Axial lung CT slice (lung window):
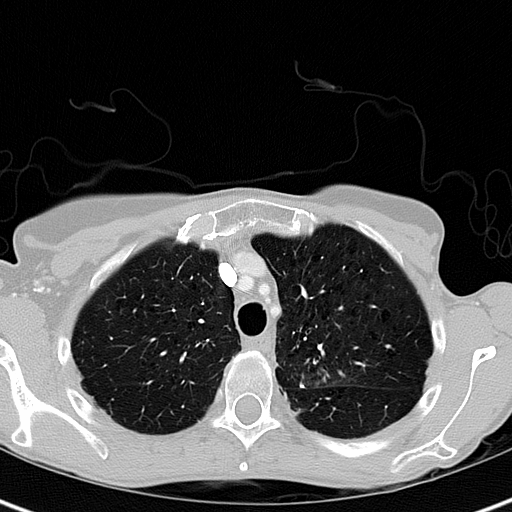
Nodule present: no